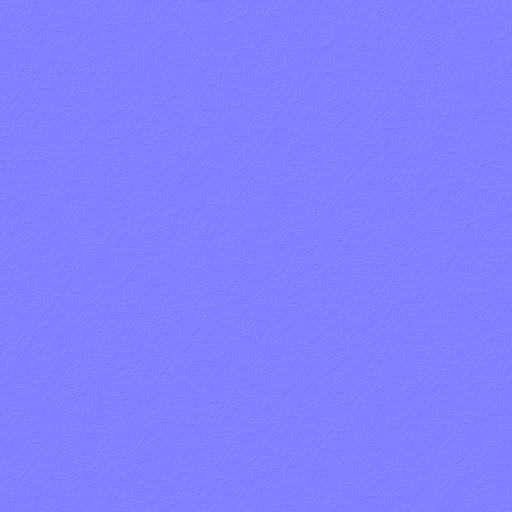
black dark leather smooth